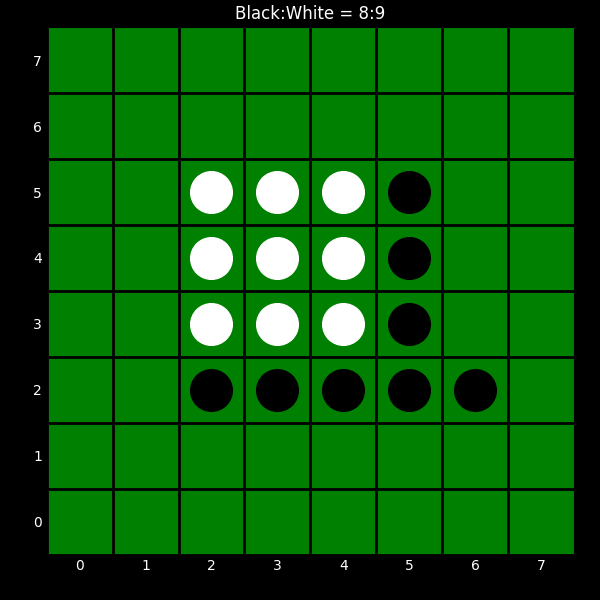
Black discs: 8
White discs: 9